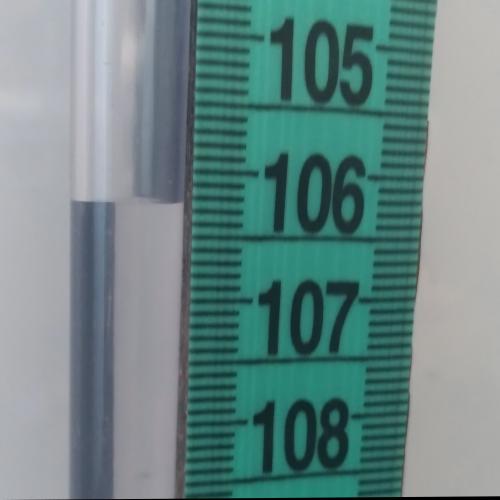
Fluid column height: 106.3 cm